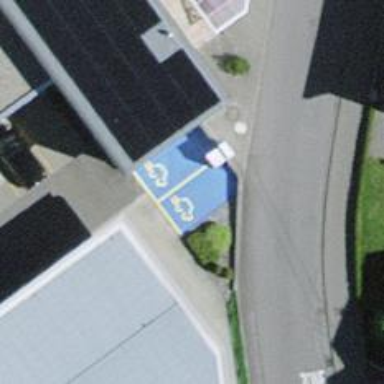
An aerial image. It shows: Charging station.